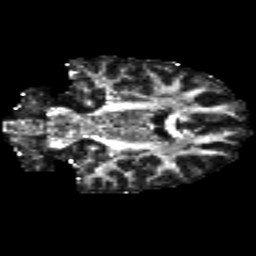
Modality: FA
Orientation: coronal
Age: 23
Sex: female
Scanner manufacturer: siemens
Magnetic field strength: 3 T
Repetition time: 8.8 s
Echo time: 0.085 s